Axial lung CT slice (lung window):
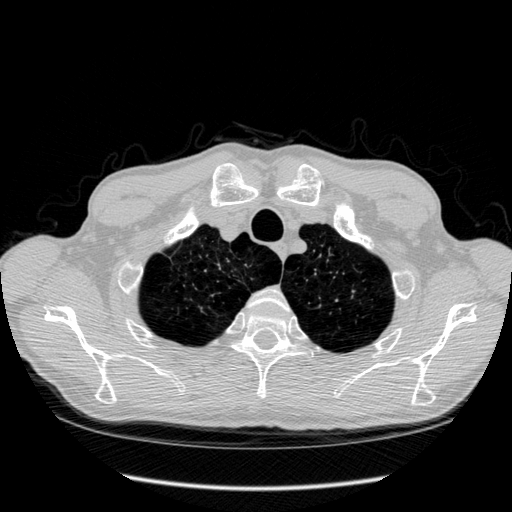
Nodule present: no